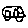
Label: car